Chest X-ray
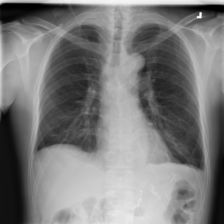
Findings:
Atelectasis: negative
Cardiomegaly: negative
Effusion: positive
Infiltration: negative
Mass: negative
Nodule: negative
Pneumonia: negative
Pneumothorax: negative
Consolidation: negative
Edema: negative
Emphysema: negative
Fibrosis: negative
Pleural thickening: negative
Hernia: negative